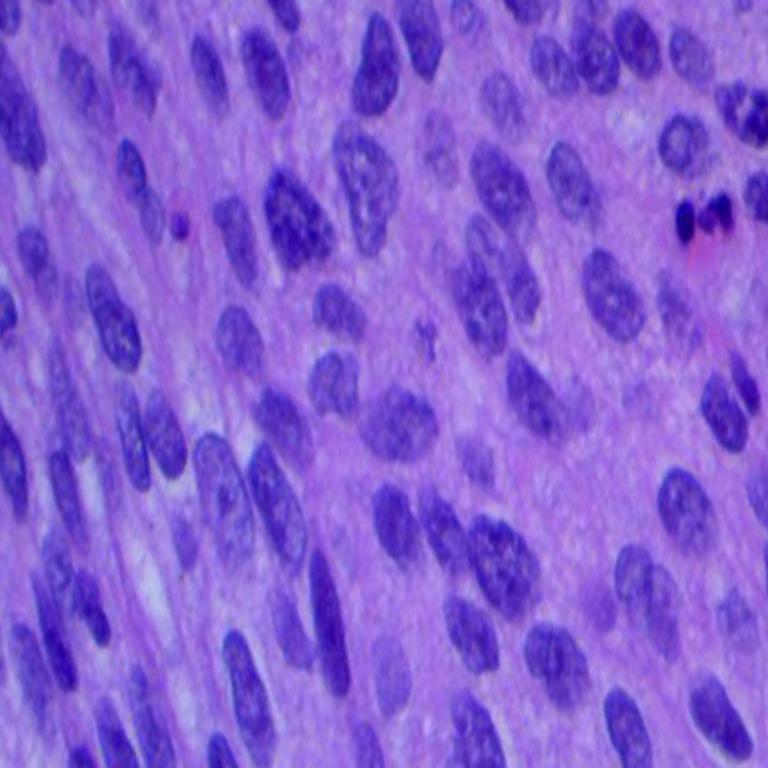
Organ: lung
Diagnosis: squamous carcinomas